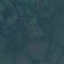
Land use / land cover: Pasture